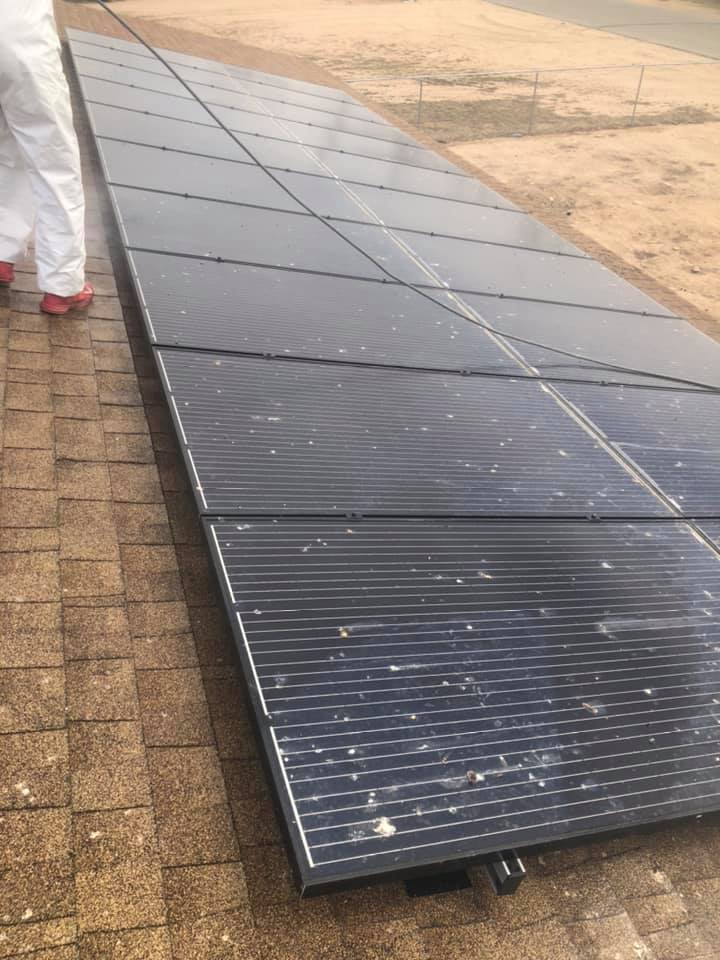
Label: Bird-drop